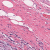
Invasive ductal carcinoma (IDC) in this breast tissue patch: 0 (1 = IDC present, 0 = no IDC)